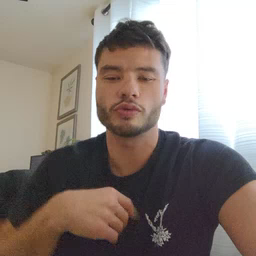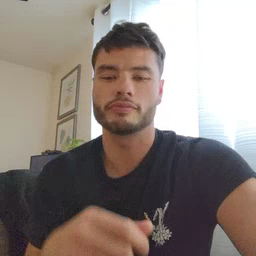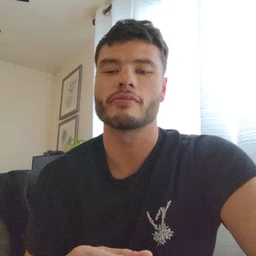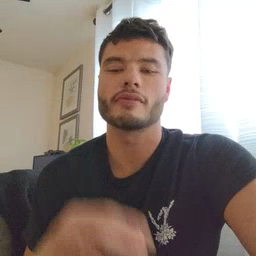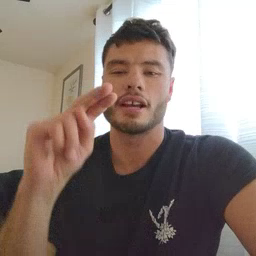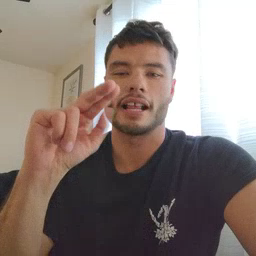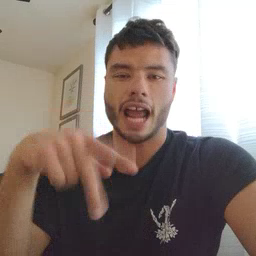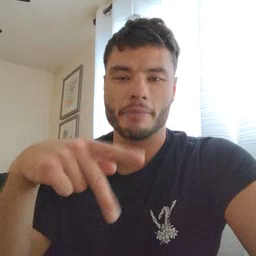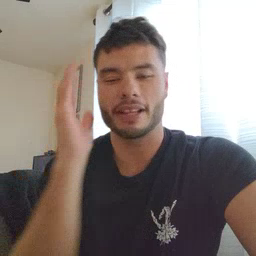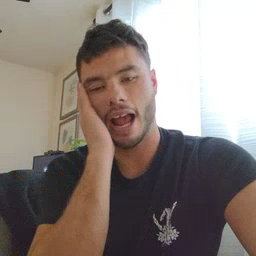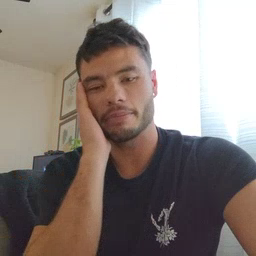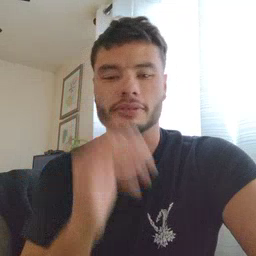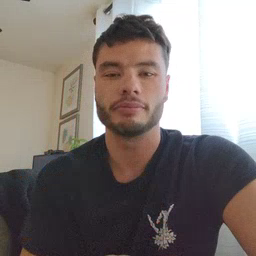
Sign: nap